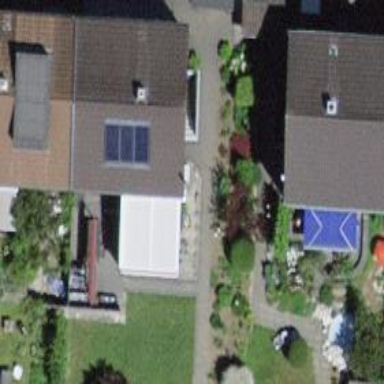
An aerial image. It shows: Semi-detached house with gabled roof.